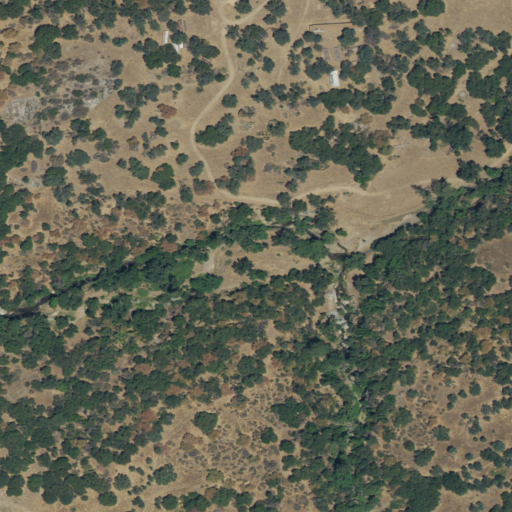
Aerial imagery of valley in California named Milk Ranch Canyon containing evergreen forest, shrub, grassland, and open development